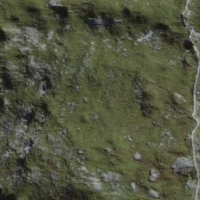
EUNIS habitat code: 23
Species observed at this site:
Hieracium villosum
Helix pomatia